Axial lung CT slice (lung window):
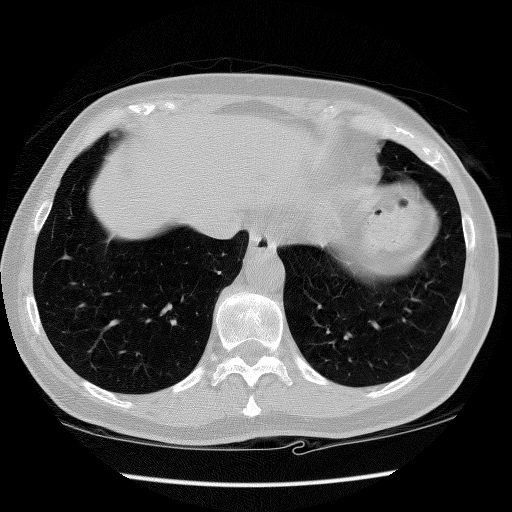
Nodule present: no